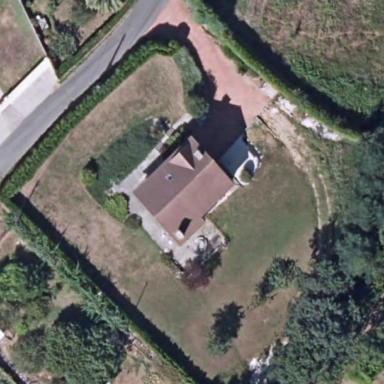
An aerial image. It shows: Simple and straightforward house.